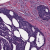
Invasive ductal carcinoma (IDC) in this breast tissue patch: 0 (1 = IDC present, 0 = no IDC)